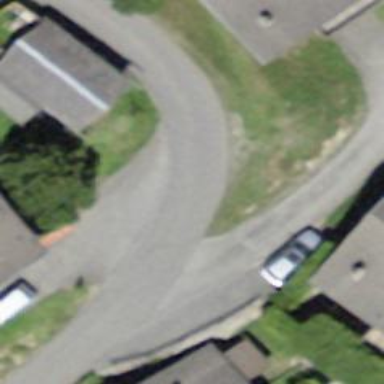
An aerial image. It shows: Smooth asphalt road in residential area.